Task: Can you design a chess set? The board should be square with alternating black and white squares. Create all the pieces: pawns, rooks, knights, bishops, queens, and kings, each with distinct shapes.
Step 4559:
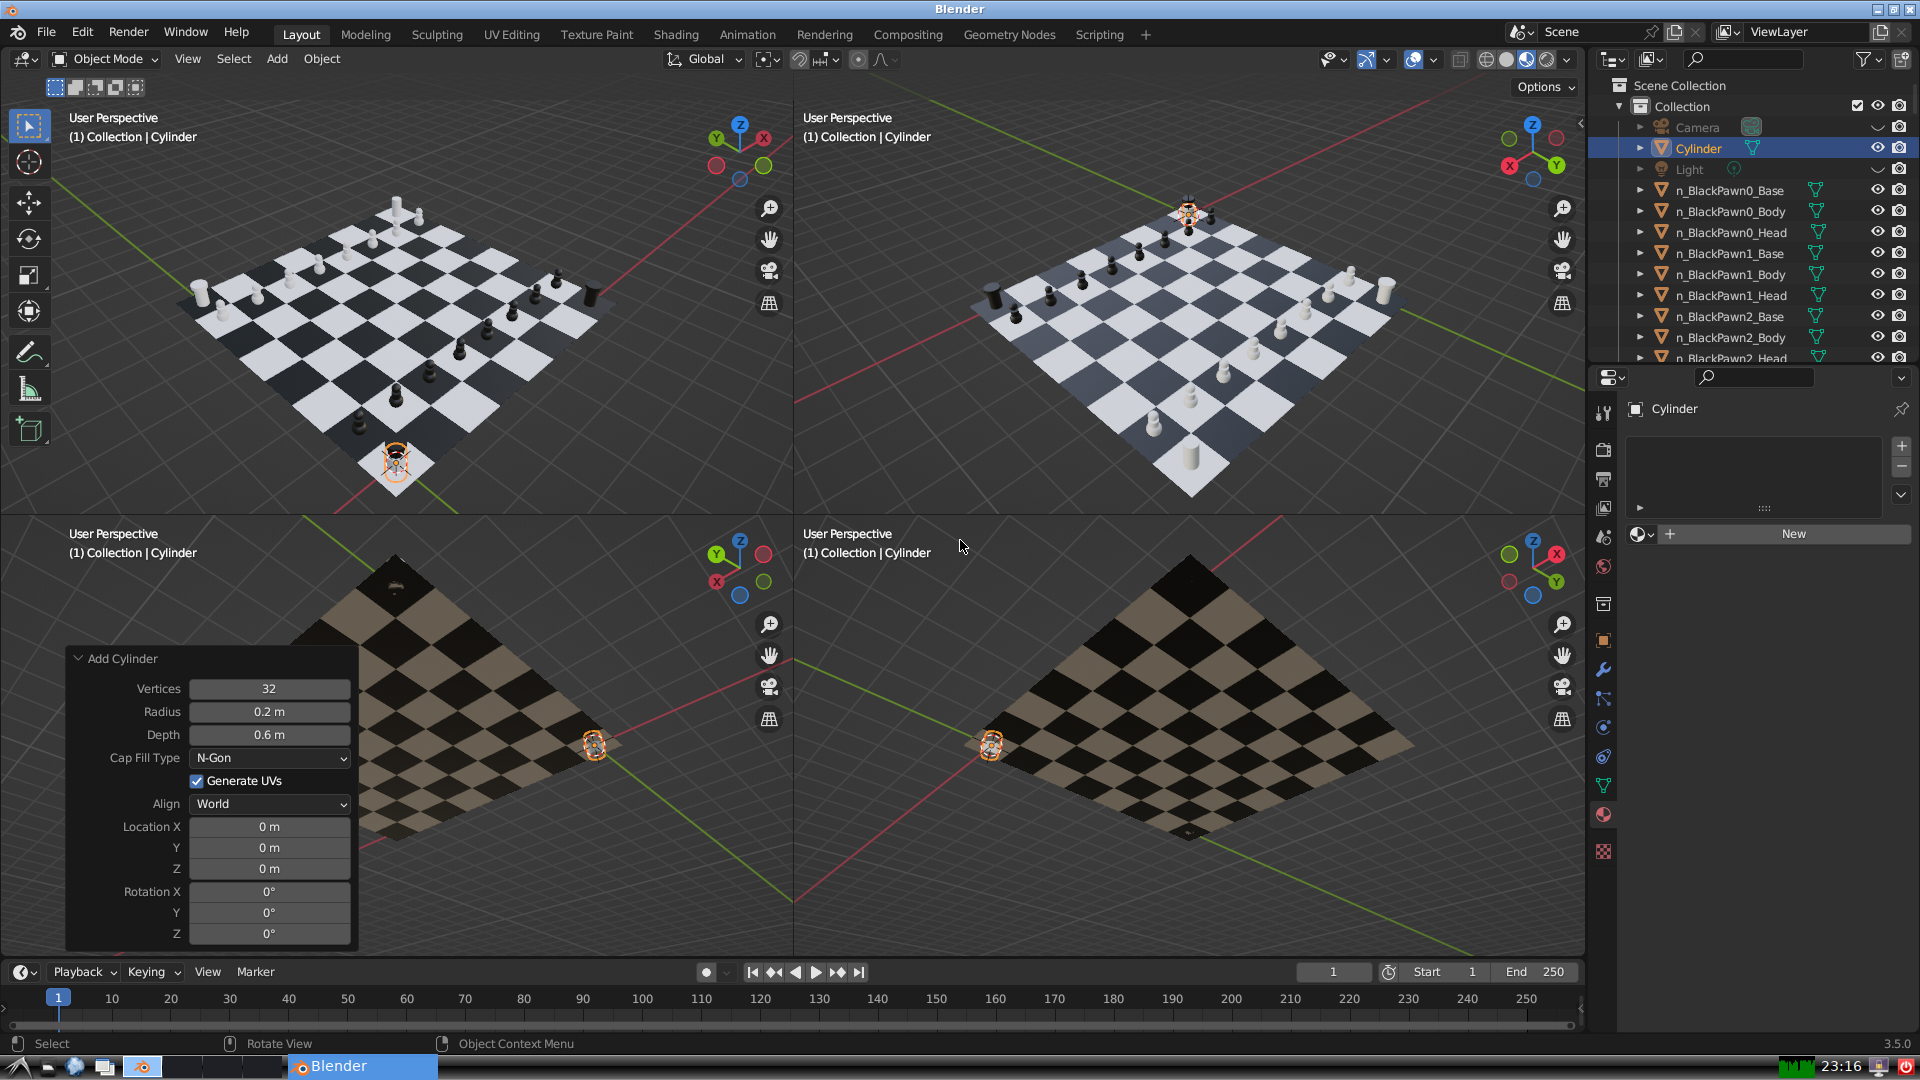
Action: {"mouse_move": [270, 731]}